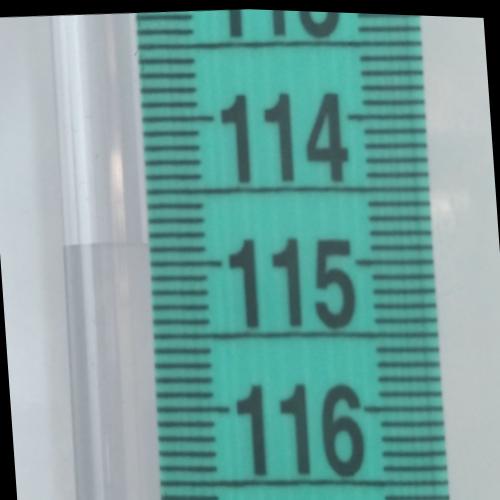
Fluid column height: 114.9 cm